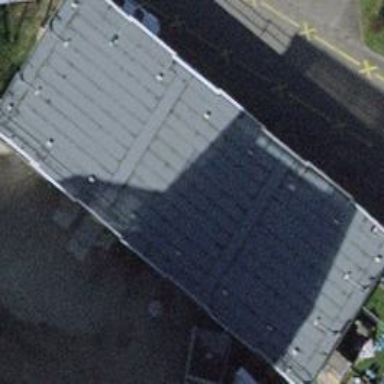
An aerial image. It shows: Commercial building.